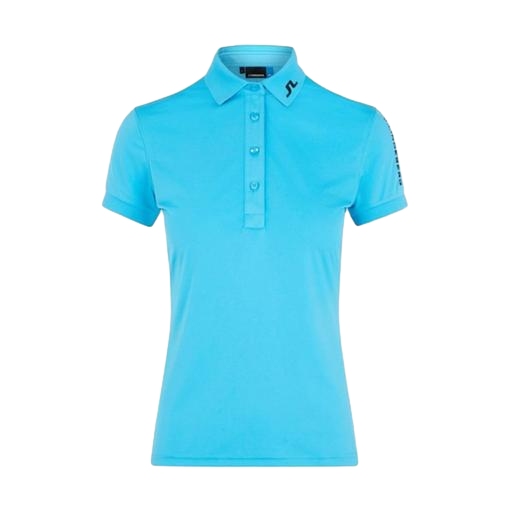
blue skinny-fit stretch polo shirt, blue skinny-fit polo shirt, skinny-fit stretch polo shirt, white background